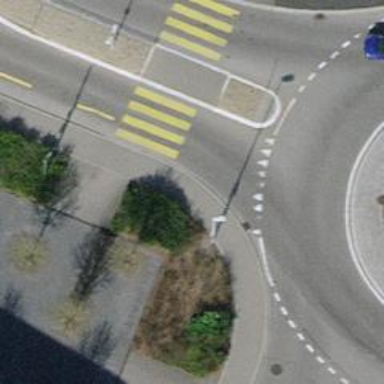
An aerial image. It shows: Kerb barrier.